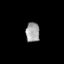
Tissue: lung
Cell type: Epithelial cells
Senescence score: 0.235
Nuclear area (px): 272
Mean DAPI intensity: 157.849